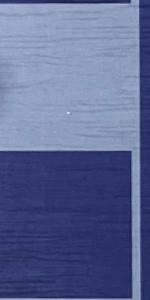
Label: Empty